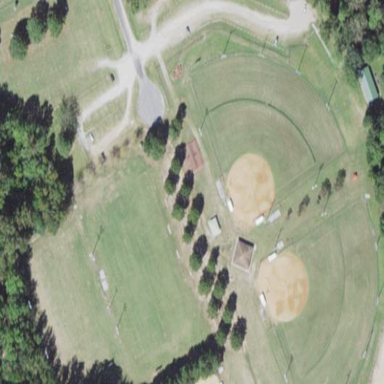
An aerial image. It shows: Baseball pitch for leisure land.